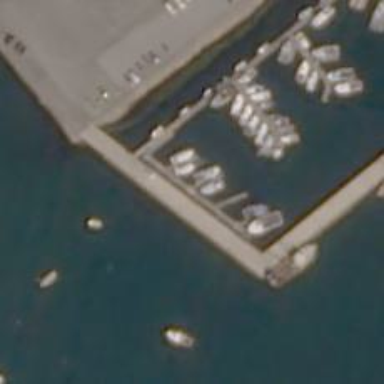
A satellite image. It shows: Man-made pier.